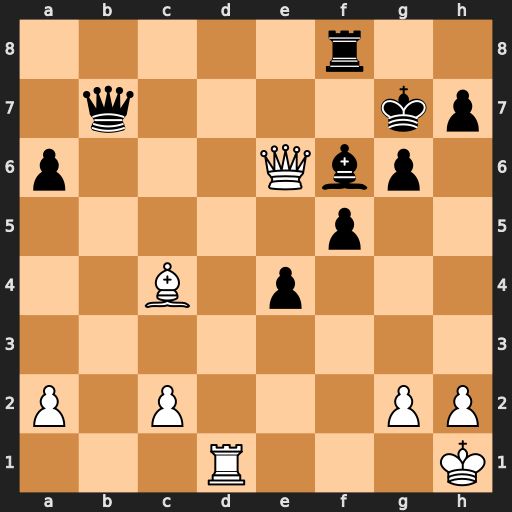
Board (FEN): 5r2/1q4kp/p3Qbp1/5p2/2B1p3/8/P1P3PP/3R3K
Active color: w
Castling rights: -
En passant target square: -
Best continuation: Rd7+ Qxd7 Qxd7+